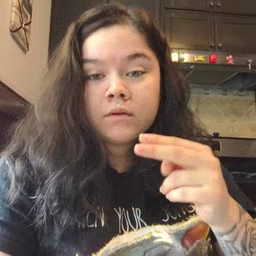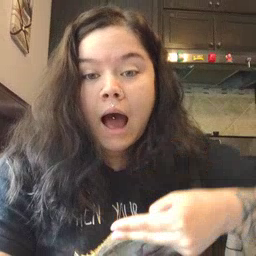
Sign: high